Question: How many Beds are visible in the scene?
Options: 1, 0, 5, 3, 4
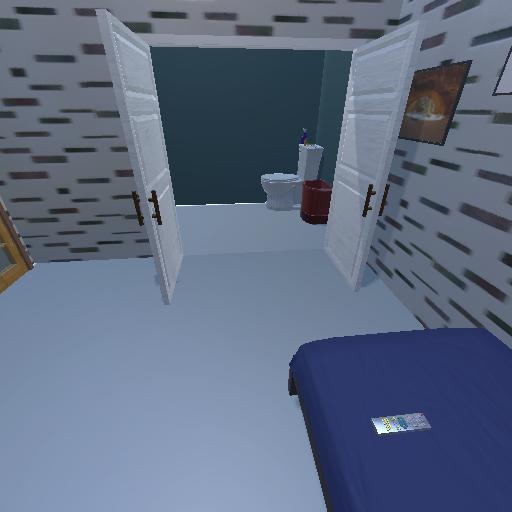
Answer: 1